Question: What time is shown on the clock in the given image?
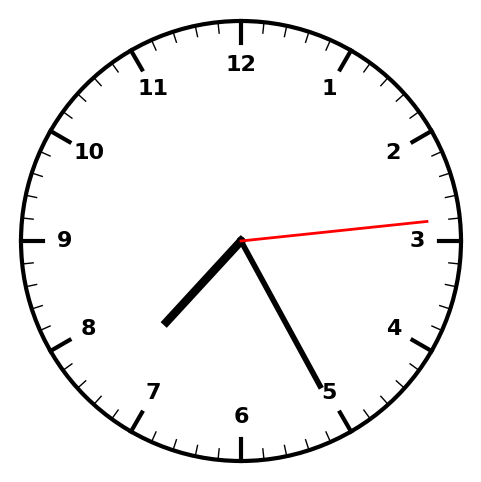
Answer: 07:25:14